Question: im using IList to get a list of elements and the text value to be able to click on the correct element
'''
IList<IWebElement> PONumbers = driver.FindElements(By.ClassName("first-column"));
int POCount = PONumbers.Count;
for (int i = 0; i < POCount; i++)
{
String PONo = PONumbers.ElementAt(i).Text;
if (PONo.Equals(PONoNonBatchNonTonne))
{
PONumbers.ElementAt(i).Click();
break;
}
}
'''
It gets all the correct elements which is 36
It only gets the text for the first 8 elements and then the rest are showing as ""
this is the html code:

it seems to be only getting the text of the elements in the view, but then why would it get all elements
any help welcome?
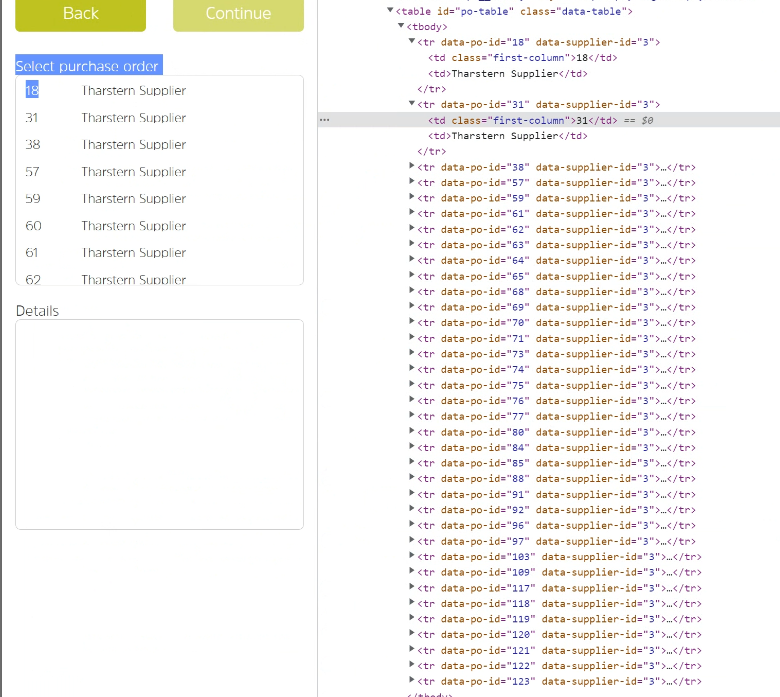
Answer: Since the element is hidden on webpage you have to use 'textContent' attribute to get the value. To click on the element either scroll the page or use javaScript executor to click on the specific element.
'''
IList<IWebElement> PONumbers = driver.FindElements(By.ClassName("first-column"));
int POCount = PONumbers.Count;
for (int i = 0; i < POCount; i++)
{
String PONo = PONumbers.ElementAt(i).GetAttribute("textContent");
if (PONo.Equals(PONoNonBatchNonTonne))
{
IJavaScriptExecutor executor = (IJavaScriptExecutor)driver;
executor.ExecuteScript("arguments[0].click();", PONumbers.ElementAt(i));
break;
}
}
'''